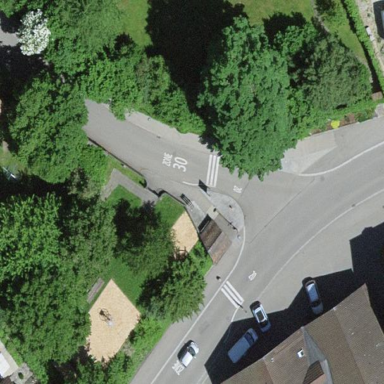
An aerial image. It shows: Playground designed with playground theme on leisure land.